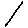
Label: line